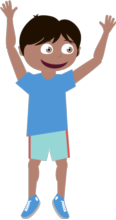
smile boy with both hands up